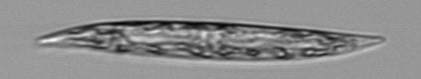
Label: Pleurosigma